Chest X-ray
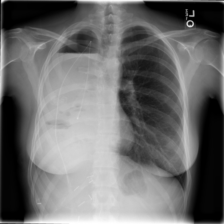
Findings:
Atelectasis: negative
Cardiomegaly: negative
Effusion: negative
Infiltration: negative
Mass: negative
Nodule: negative
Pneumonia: negative
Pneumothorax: negative
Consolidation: negative
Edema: negative
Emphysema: negative
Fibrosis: negative
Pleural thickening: negative
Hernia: negative